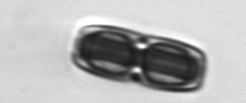
Label: Ephemera